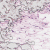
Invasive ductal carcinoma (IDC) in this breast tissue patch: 0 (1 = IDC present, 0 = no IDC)